Question: So, my php looks like this:
'''
function gs_home_widgets() {
genesis_widget_area(
'home-top',
array(
'before' => '<aside id="home-top" class="home-top home-widget widget-area">',
'after' => '</aside><!-- end #home-top -->',
)
);
genesis_widget_area(
'home-cta',
array(
'before' => '<aside id="home-cta" class="home-cta"><div class="home-widget widget-area">',
'after' => '</div></aside><!-- end #home-left -->',
)
);
echo '<div id="home-divider" class="home-divider">';
genesis_widget_area(
'home-divider-left',
array(
'before' => '<aside id="home-divider-left" class="home-divider-left first one-half"><div class="home-widget widget-area">',
'after' => '</div></aside><!-- end #home-divider-left -->',
)
);
genesis_widget_area(
'home-divider-right',
array(
'before' => '<aside id="home-divider-right" class="home-divider-right one-half"><div class="home-widget widget-area">',
'after' => '</div></aside><!-- end #home-divider-right -->',
)
);
echo '</div>';
}
genesis();
'''
I'm trying to style the "home-divider" div with a "background-color: #E96151;" so that "home-divider-left" and "home-divider-right" will be colored correctly, but, well.... here's what it looks like:

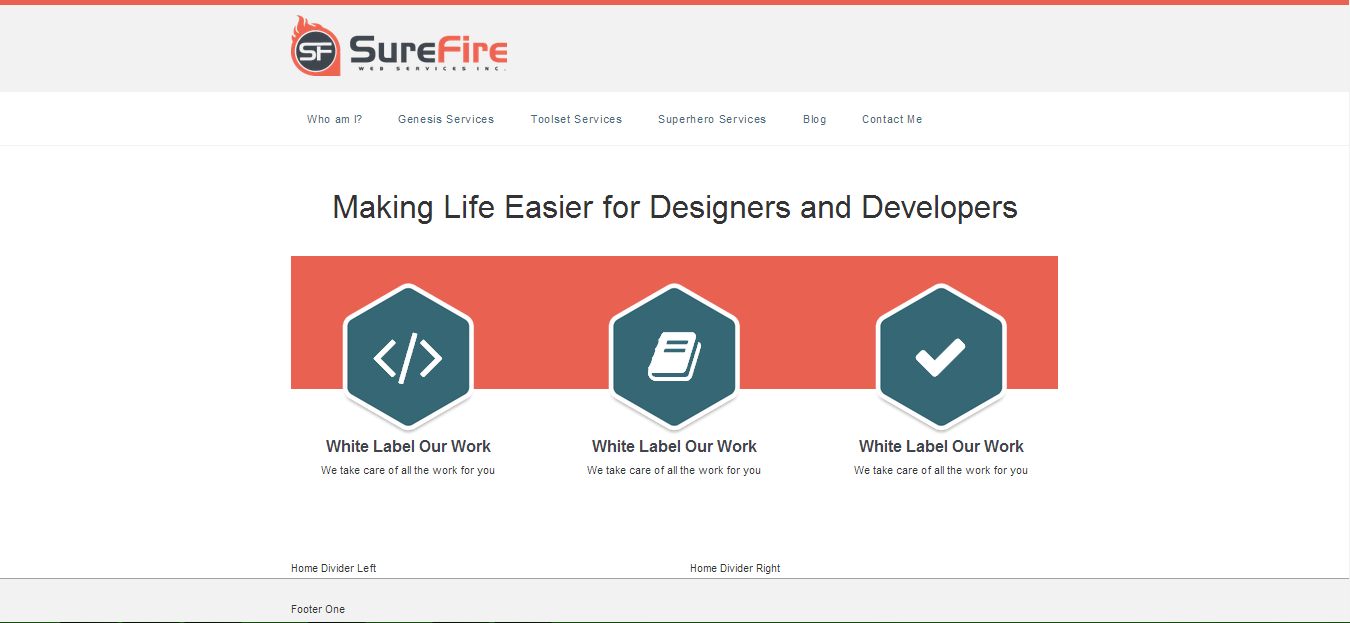
Answer: you don't really completely explain your problem. For all I can really tell the reason a background color might not be showing is because you left and right columns are floating objects and your wrapper, "home-divider" isn't being cleared so it doesn't detect the height. That's all I can really guess from what you're asking. Look into the clear fix solution.